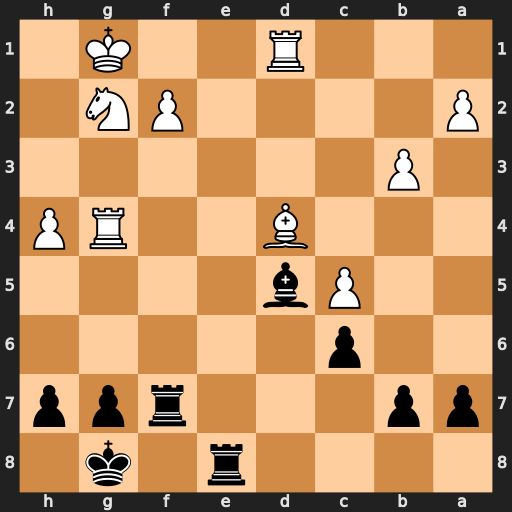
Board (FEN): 4r1k1/pp3rpp/2p5/2Pb4/3B2RP/1P6/P4PN1/3R2K1
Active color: b
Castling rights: -
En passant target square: -
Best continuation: Bf3 Rxg7+ Rxg7 Bxg7 Bxd1